Field crop: maize
Growth stage: 2
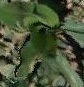
Species: maize